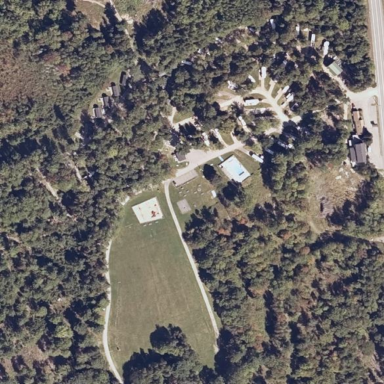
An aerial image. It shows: Campsite with tents and caravans. It also features sanitary dump station.